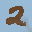
Label: 2